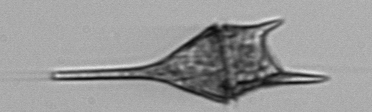
Label: Tripos_lineatus